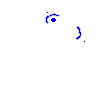
Particle: pion